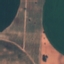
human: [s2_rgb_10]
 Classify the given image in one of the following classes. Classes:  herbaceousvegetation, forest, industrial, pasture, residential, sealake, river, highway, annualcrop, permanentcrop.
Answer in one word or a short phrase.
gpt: AnnualCrop